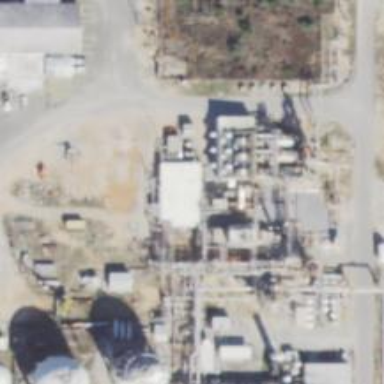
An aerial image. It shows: Gas-powered generator. It is gas turbine type generator.